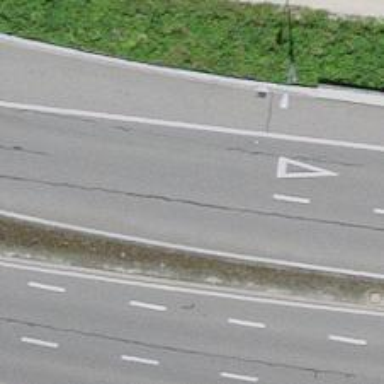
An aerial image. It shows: Secondary road with asphalt surface.